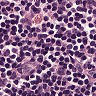
Metastatic tissue present: no